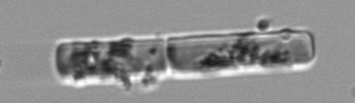
Label: Guinardia_delicatula